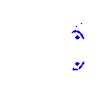
Particle: proton